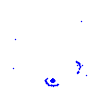
Particle: electron